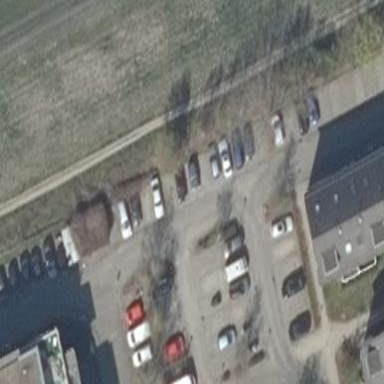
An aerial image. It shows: Parking area with surface.